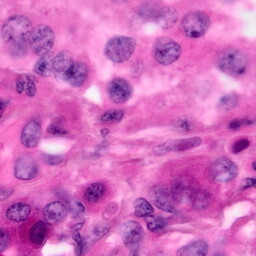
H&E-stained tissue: Pancreatic